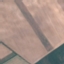
Land use / land cover: AnnualCrop